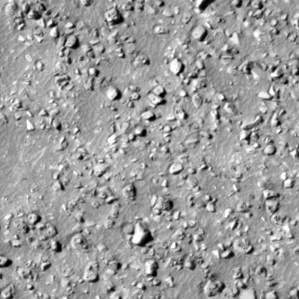
Label: non_frost